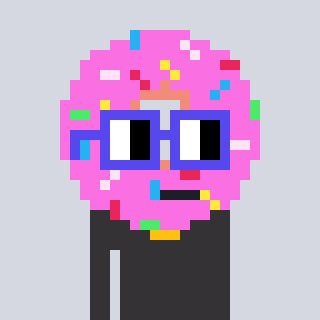
a pixel art character with square blue glasses, a doughnut-shaped head and a grayscale-colored body on a cool background